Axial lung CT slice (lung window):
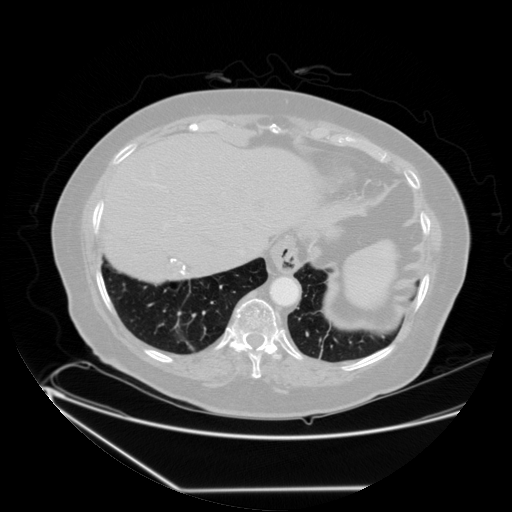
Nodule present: no